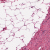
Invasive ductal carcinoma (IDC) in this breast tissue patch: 0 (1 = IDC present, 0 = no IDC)